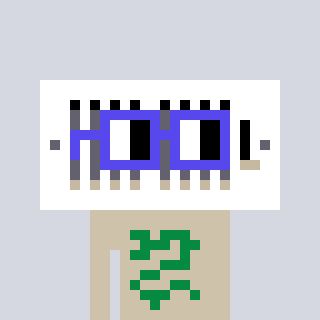
a pixel art character with square blue glasses, a vent-shaped head and a bege-colored body on a cool background